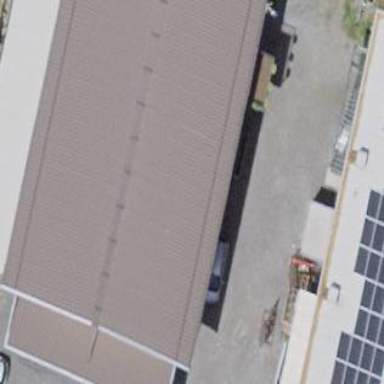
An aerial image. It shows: Industrial building.